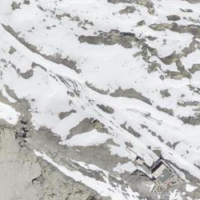
EUNIS habitat code: 48
Species observed at this site:
Tichodroma muraria
Falco tinnunculus
Pyrrhocorax graculus
Prunella collaris
Ptyonoprogne rupestris
Corvus corax